Question: Count the number of objects in the diagram.
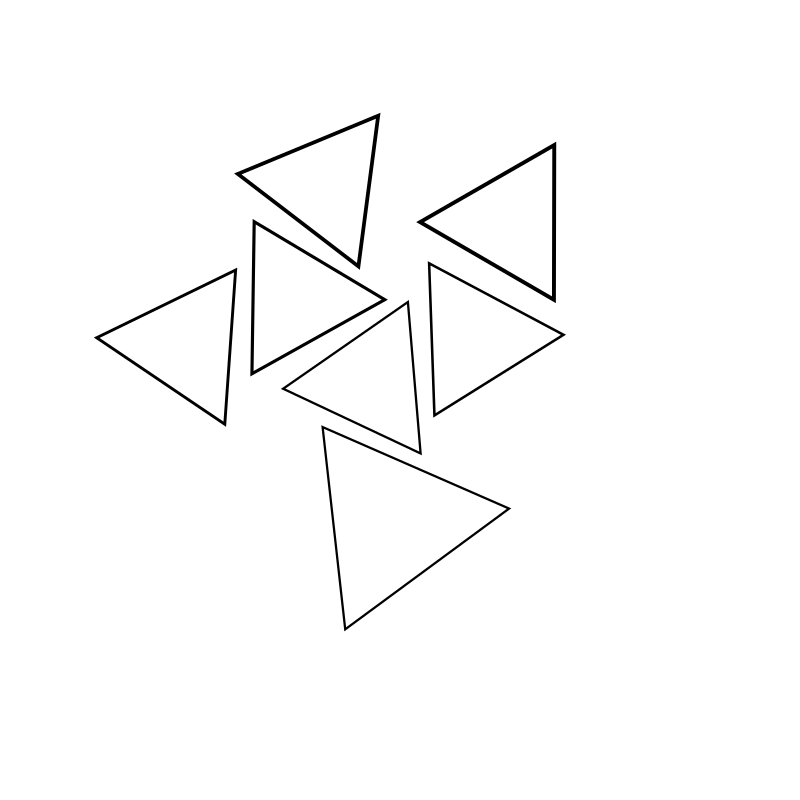
Answer: 7